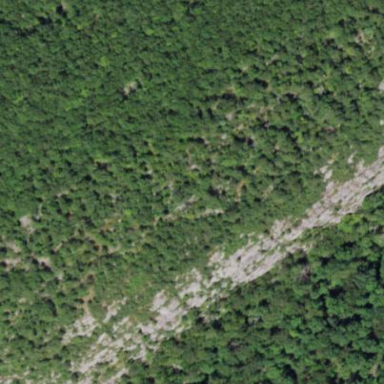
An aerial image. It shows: Natural scree.